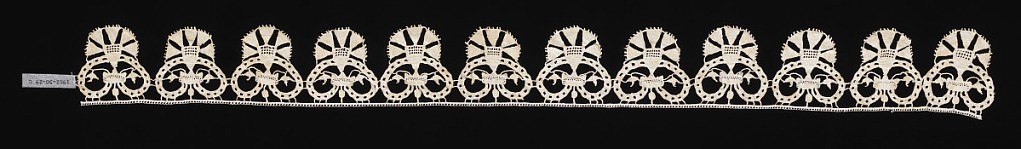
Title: Band
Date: early 17th century
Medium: linen Technique: punto in aria needle lace
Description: Border composed of stylized heart-shaped forms. Taken from design by PARASOLE in 1597.